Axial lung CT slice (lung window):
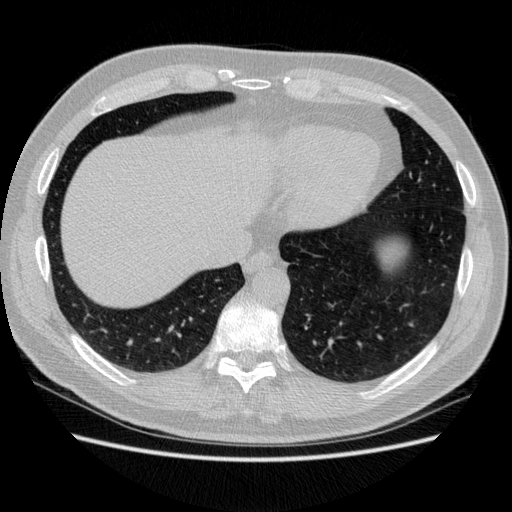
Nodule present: no